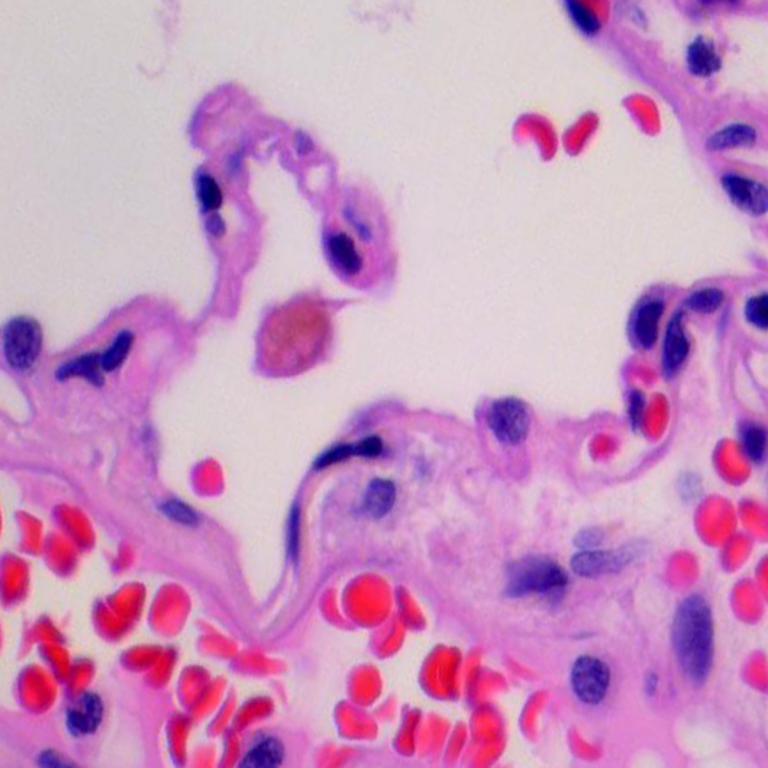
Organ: lung
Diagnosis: benign